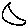
Label: moon